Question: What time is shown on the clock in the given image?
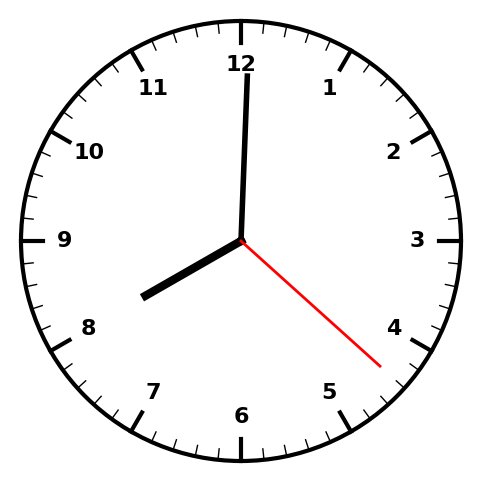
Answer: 08:00:22